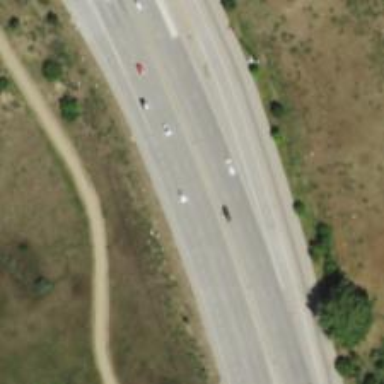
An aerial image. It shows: This image shows trunk highway that functions as expressway.